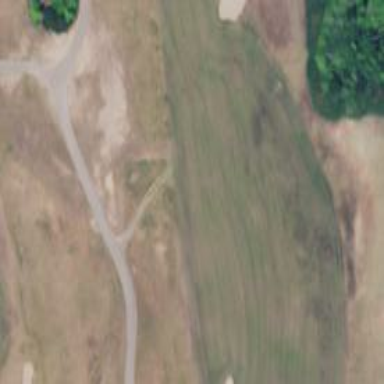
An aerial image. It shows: Path used for both walking and golf.